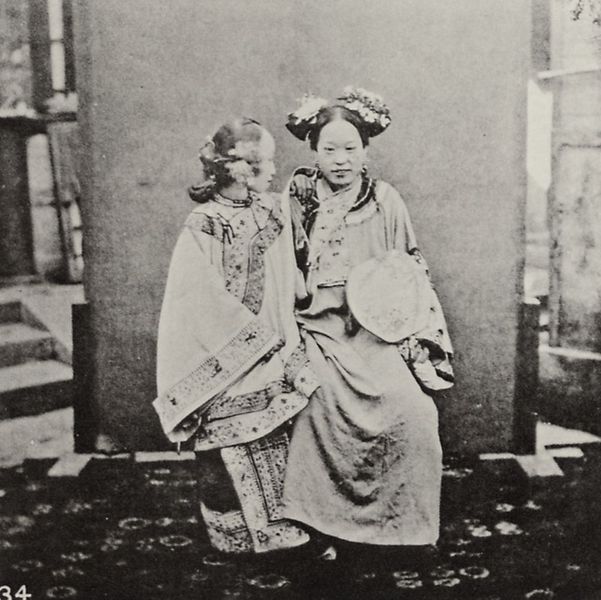
Titel: Braut aus Manchu
Künstler: John Thomson
Schlagwörter: weiß, frauen, mädchen, sitzen, stadt, blume, blumen, frau, frisur, frisuren, haar, hintergrund, kleid, kleider, mund, profil, raum, schmuck, schwarz, stühle, zimmer, blüten, haus, fächer, muster, ornament, teppich, jung, wand, augen, gesicht, haarschmuck, kleidung, lang, ärmel, bildnis, portrait, schauen, bestickt, gewand, haare, sitzend, stickerei, gewänder, kind, paar, saum, borte, scheitel, kinder, garten, lächeln, japan, umarmung, zwei, röcke, treppe, bordüre, braut, verzierung, atelier, tepich, stufen, faltenwurf, chinesin, japanisch, foto, fotografie, photographie, posen, orient, orientalisch, asien, geisha, schwarz-weiß, asiatisch, kranz, photo, verziert, tracht, china, gemäuer, freundschaft, bordüren, nummer, abbildung, osten, borten, freunde, kimono, fernost, chinesich, stellwand, frisiert, korea, tokyo, säume, asiatinnen, 1900, traditionelle tracht, 34